Question: I have a 'ScrollView' layout as shown in photo.

Is it possible and how could you achieve the following in SwiftUI:
- 'ScrollView'-
The reason is ask this it that in green square area I am trying to add a 'SpriteView' that will handle its own touch events and I don't want 'ScrollView' to prevent this.
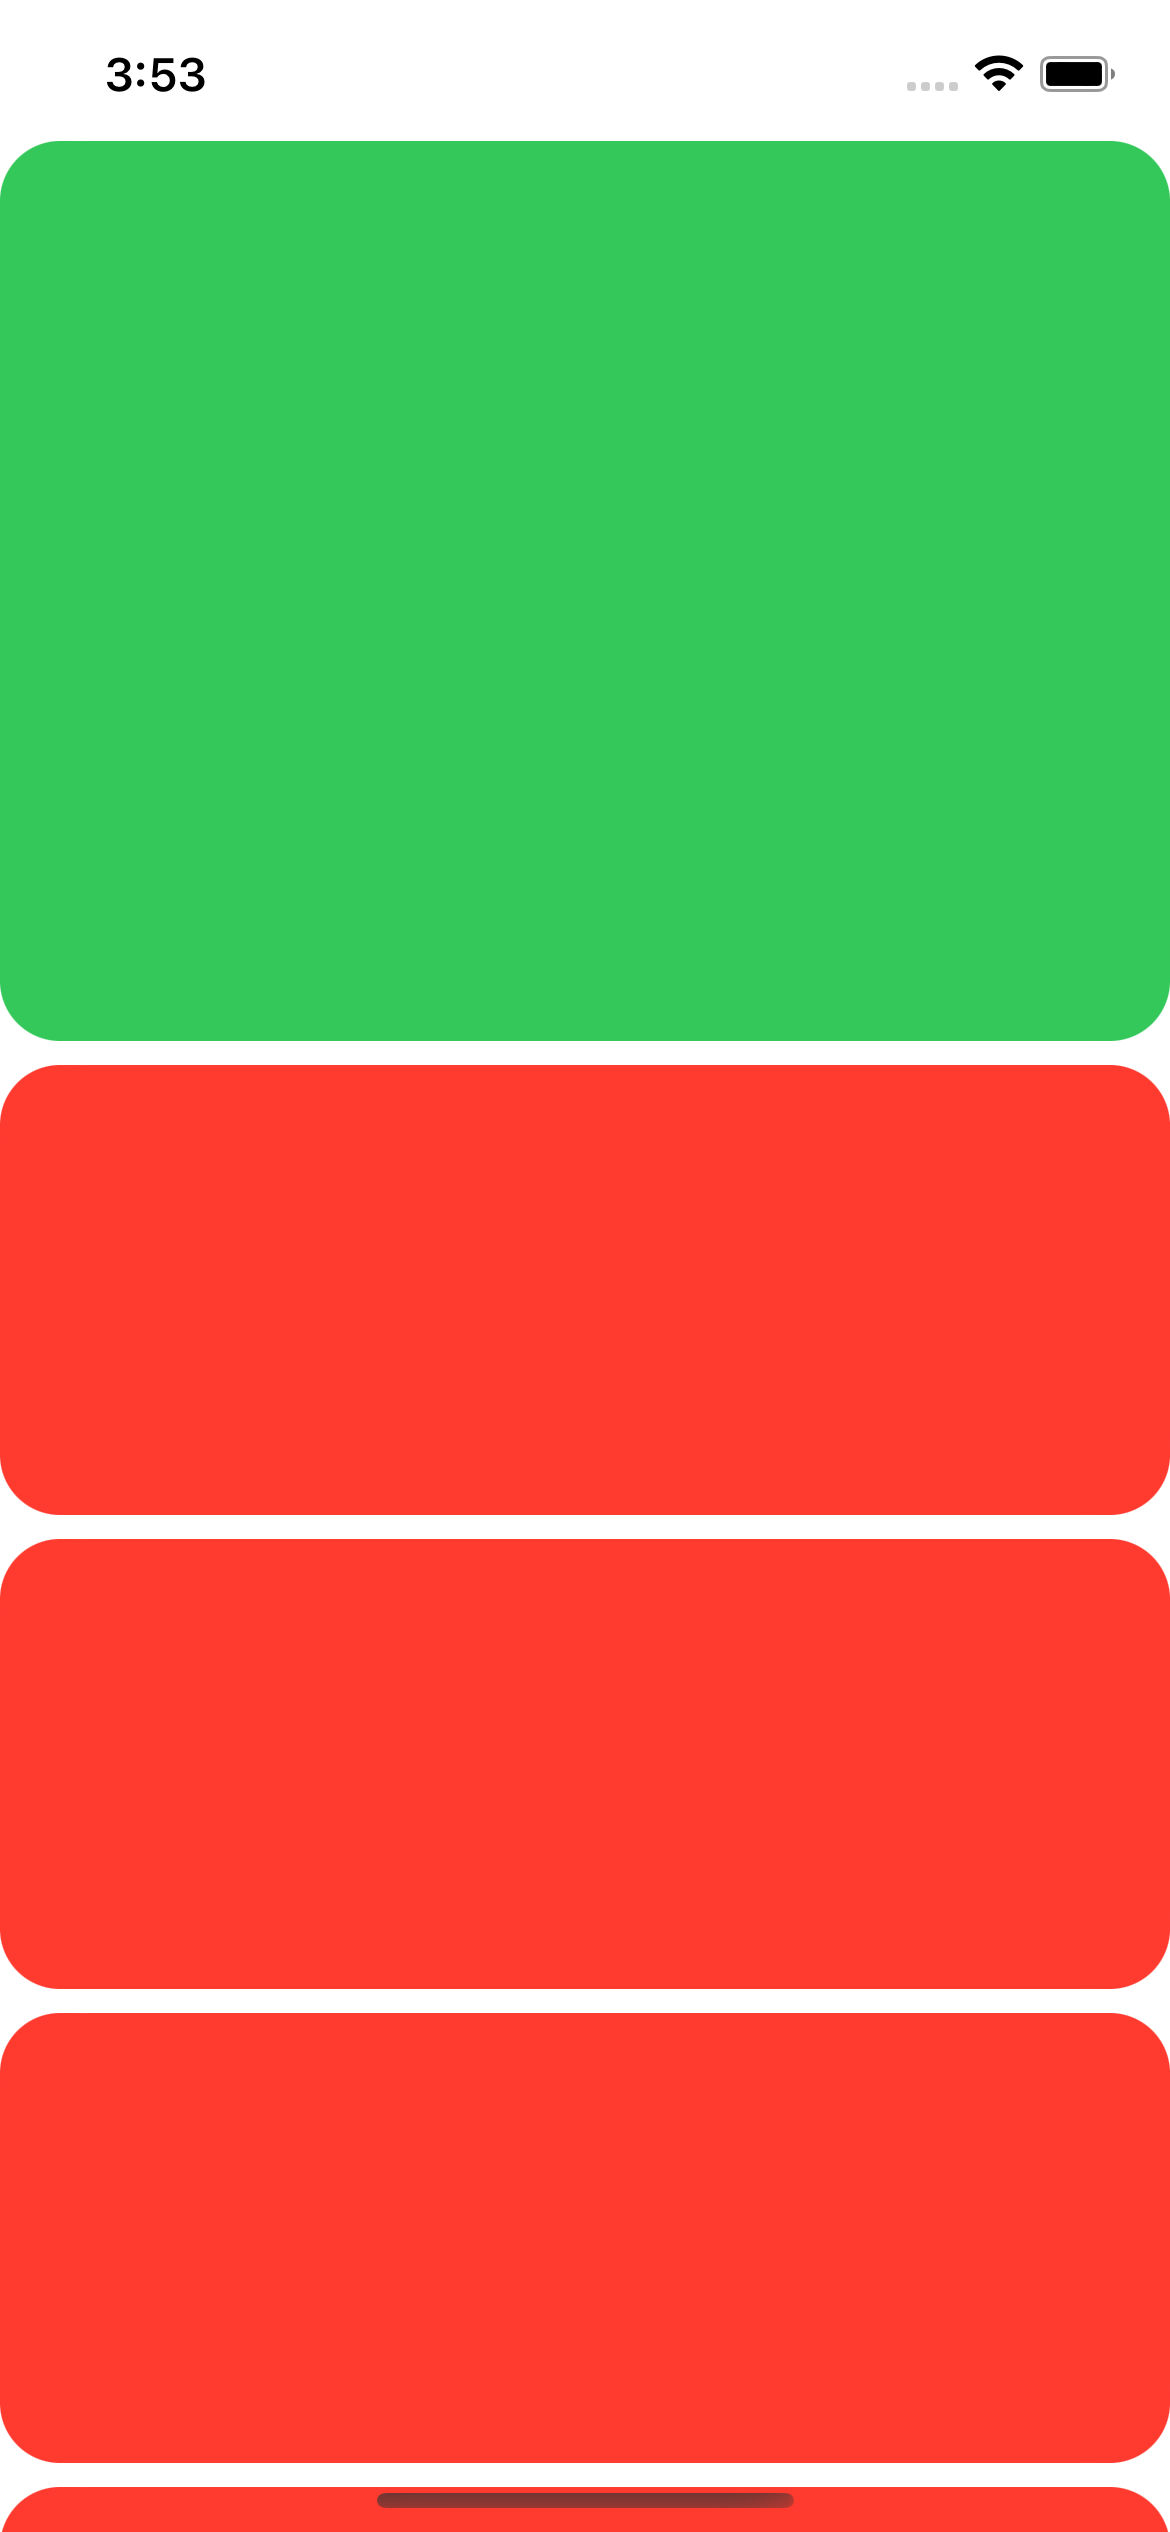
Answer: The only way I found is to create your own ScrollView, as shown below.
It might be easier to tackle with UIKit.
<URL>
'''
struct ContentView: View {
@State private var dragAmount = CGFloat.zero
@State private var dragPosition = CGFloat.zero
@State private var dragging = false
var body: some View {
GeometryReader { proxy in
VStack {
RoundedRectangle(cornerRadius: 20)
.fill(.red)
.frame(height: 300)
.overlay(
Text(dragging ? "dragging red ..." : "")
)
.offset(y: dragPosition + dragAmount)
.gesture(DragGesture()
.onChanged { _ in
dragging = true
}
.onEnded { _ in
dragging = false
}
)
ForEach(0..<20) { _ in
RoundedRectangle(cornerRadius: 20)
.fill(.green)
.frame(height: 100)
}
.offset(y: dragPosition + dragAmount)
.gesture(DragGesture()
.onChanged { value in
dragAmount = value.translation.height
}
.onEnded { value in
withAnimation(.easeOut) {
dragPosition += value.predictedEndTranslation.height
dragAmount = 0
dragPosition = min(0, dragPosition)
dragPosition = max(-1750, dragPosition)
}
}
)
}
}
}
}
'''